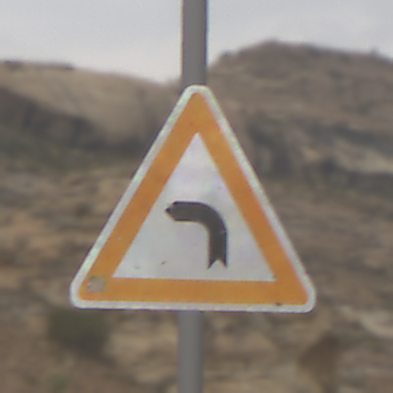
Verkehrszeichen: KurveLinks
Umgebung: Outdoor, Nature
Tageszeit: MorningAfternoon
Wetter: Overcast
Licht: Natural
Jahreszeit: NotSpecified
Kontrast: LowContrast